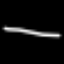
Label: line